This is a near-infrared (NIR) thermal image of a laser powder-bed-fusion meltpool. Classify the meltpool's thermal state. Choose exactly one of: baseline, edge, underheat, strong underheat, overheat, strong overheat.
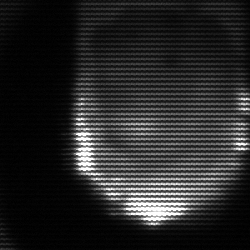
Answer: edge